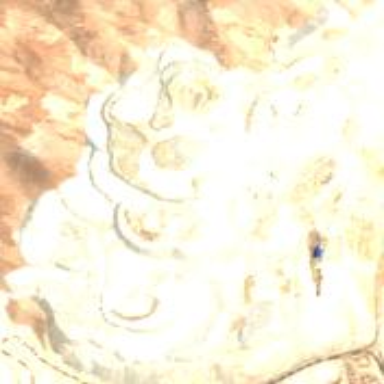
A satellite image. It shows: Landfill specifically for mining waste.